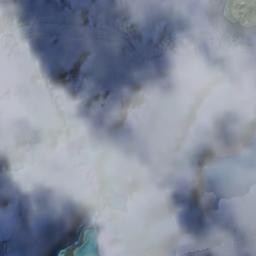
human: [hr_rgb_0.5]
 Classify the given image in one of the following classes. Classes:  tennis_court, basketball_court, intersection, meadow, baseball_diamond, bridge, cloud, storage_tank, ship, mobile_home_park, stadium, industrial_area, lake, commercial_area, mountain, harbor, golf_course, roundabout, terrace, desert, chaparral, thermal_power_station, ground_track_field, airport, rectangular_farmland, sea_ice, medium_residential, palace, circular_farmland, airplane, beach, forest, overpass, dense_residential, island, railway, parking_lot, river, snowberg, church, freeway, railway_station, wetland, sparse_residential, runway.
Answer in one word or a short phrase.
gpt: cloud